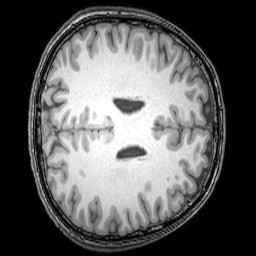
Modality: T1w
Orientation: axial
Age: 21
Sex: male
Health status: healthy
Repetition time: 0.081 s
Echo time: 0.037 s